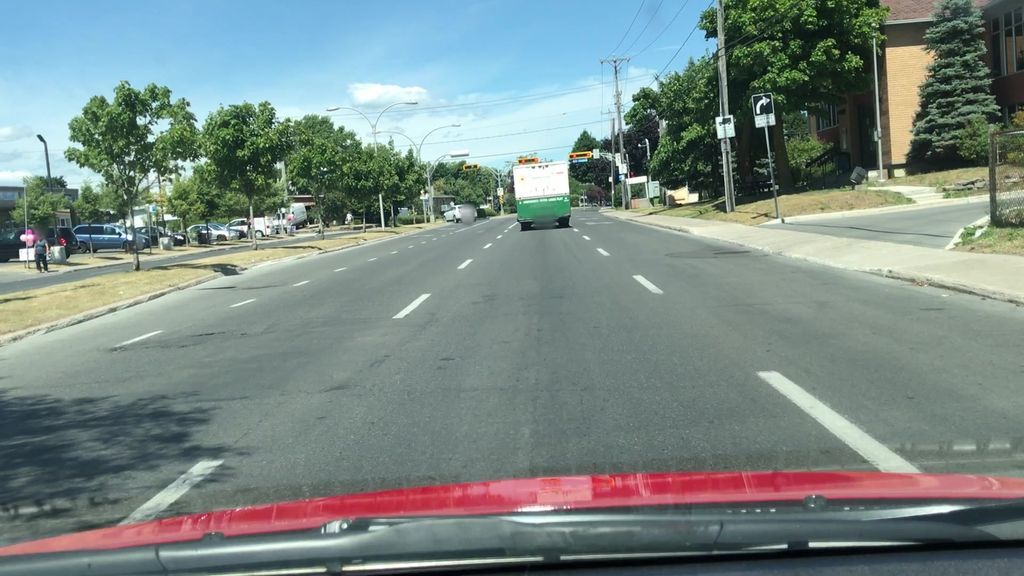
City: montreal